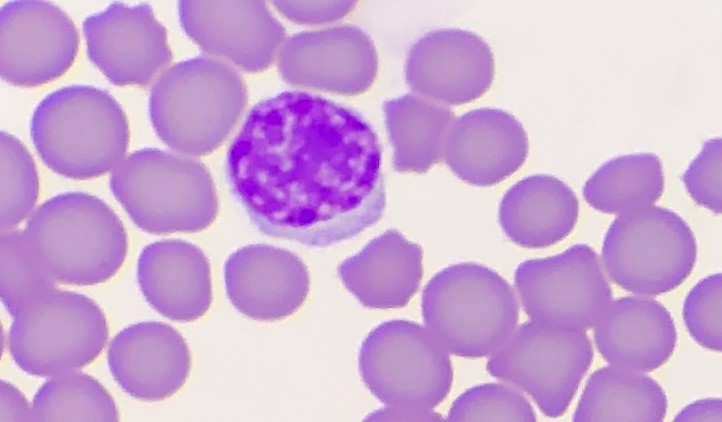
White blood cell type: Lymphocyte